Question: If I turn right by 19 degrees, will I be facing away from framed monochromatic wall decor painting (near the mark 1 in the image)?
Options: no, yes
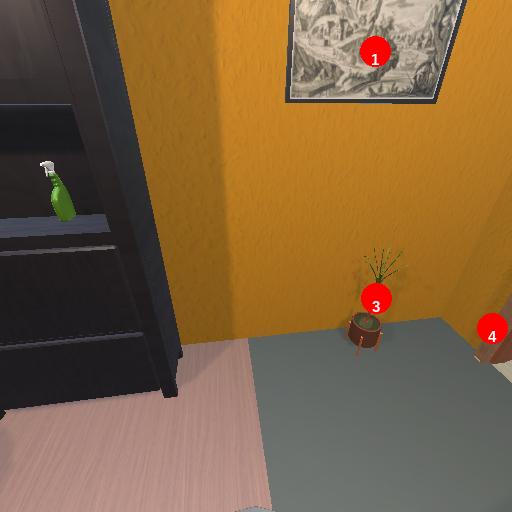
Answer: no